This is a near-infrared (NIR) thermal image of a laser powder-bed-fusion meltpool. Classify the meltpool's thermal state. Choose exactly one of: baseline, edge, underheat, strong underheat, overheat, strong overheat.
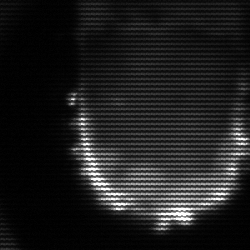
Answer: baseline